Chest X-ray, AP view. Patient: 20 years old, sex M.
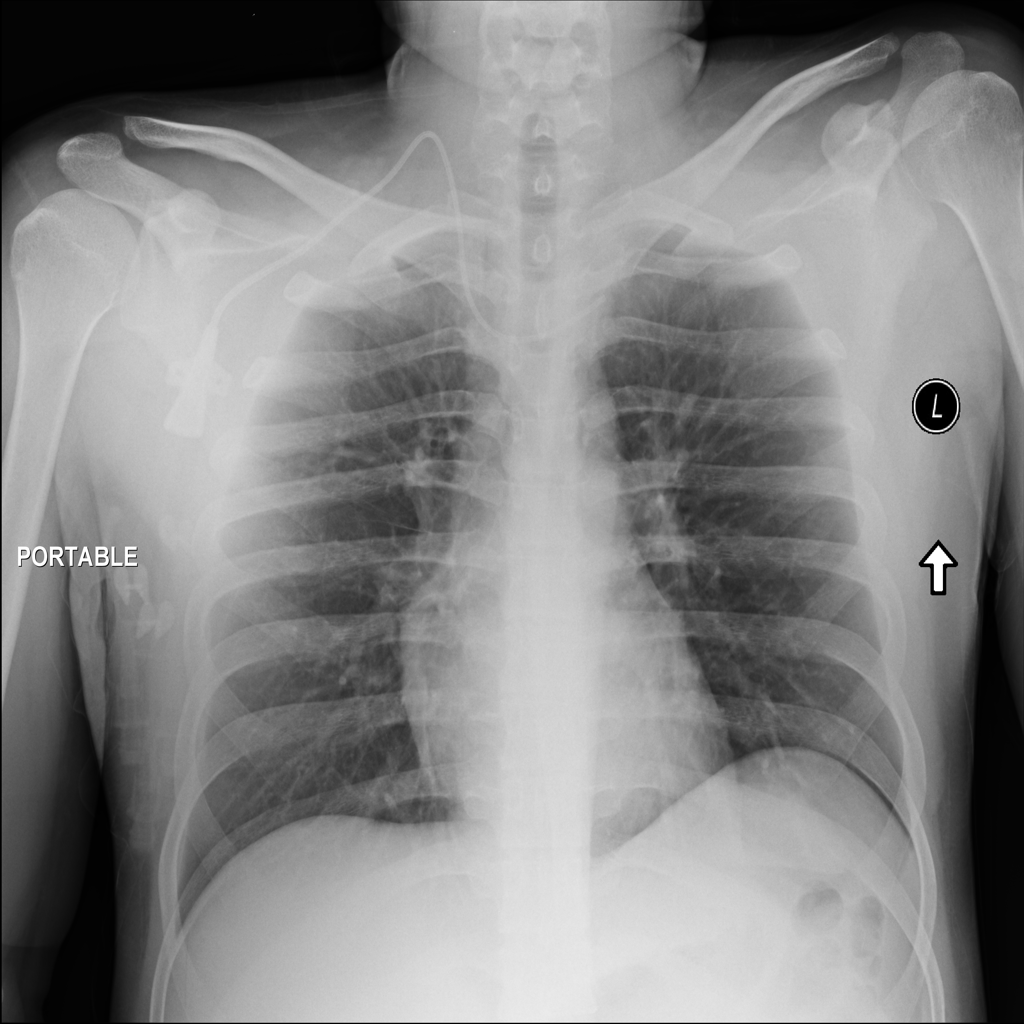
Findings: No Finding